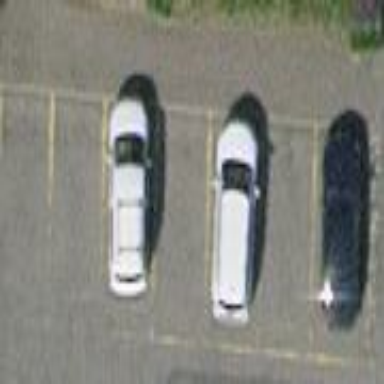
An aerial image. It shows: Parking available on the street side.